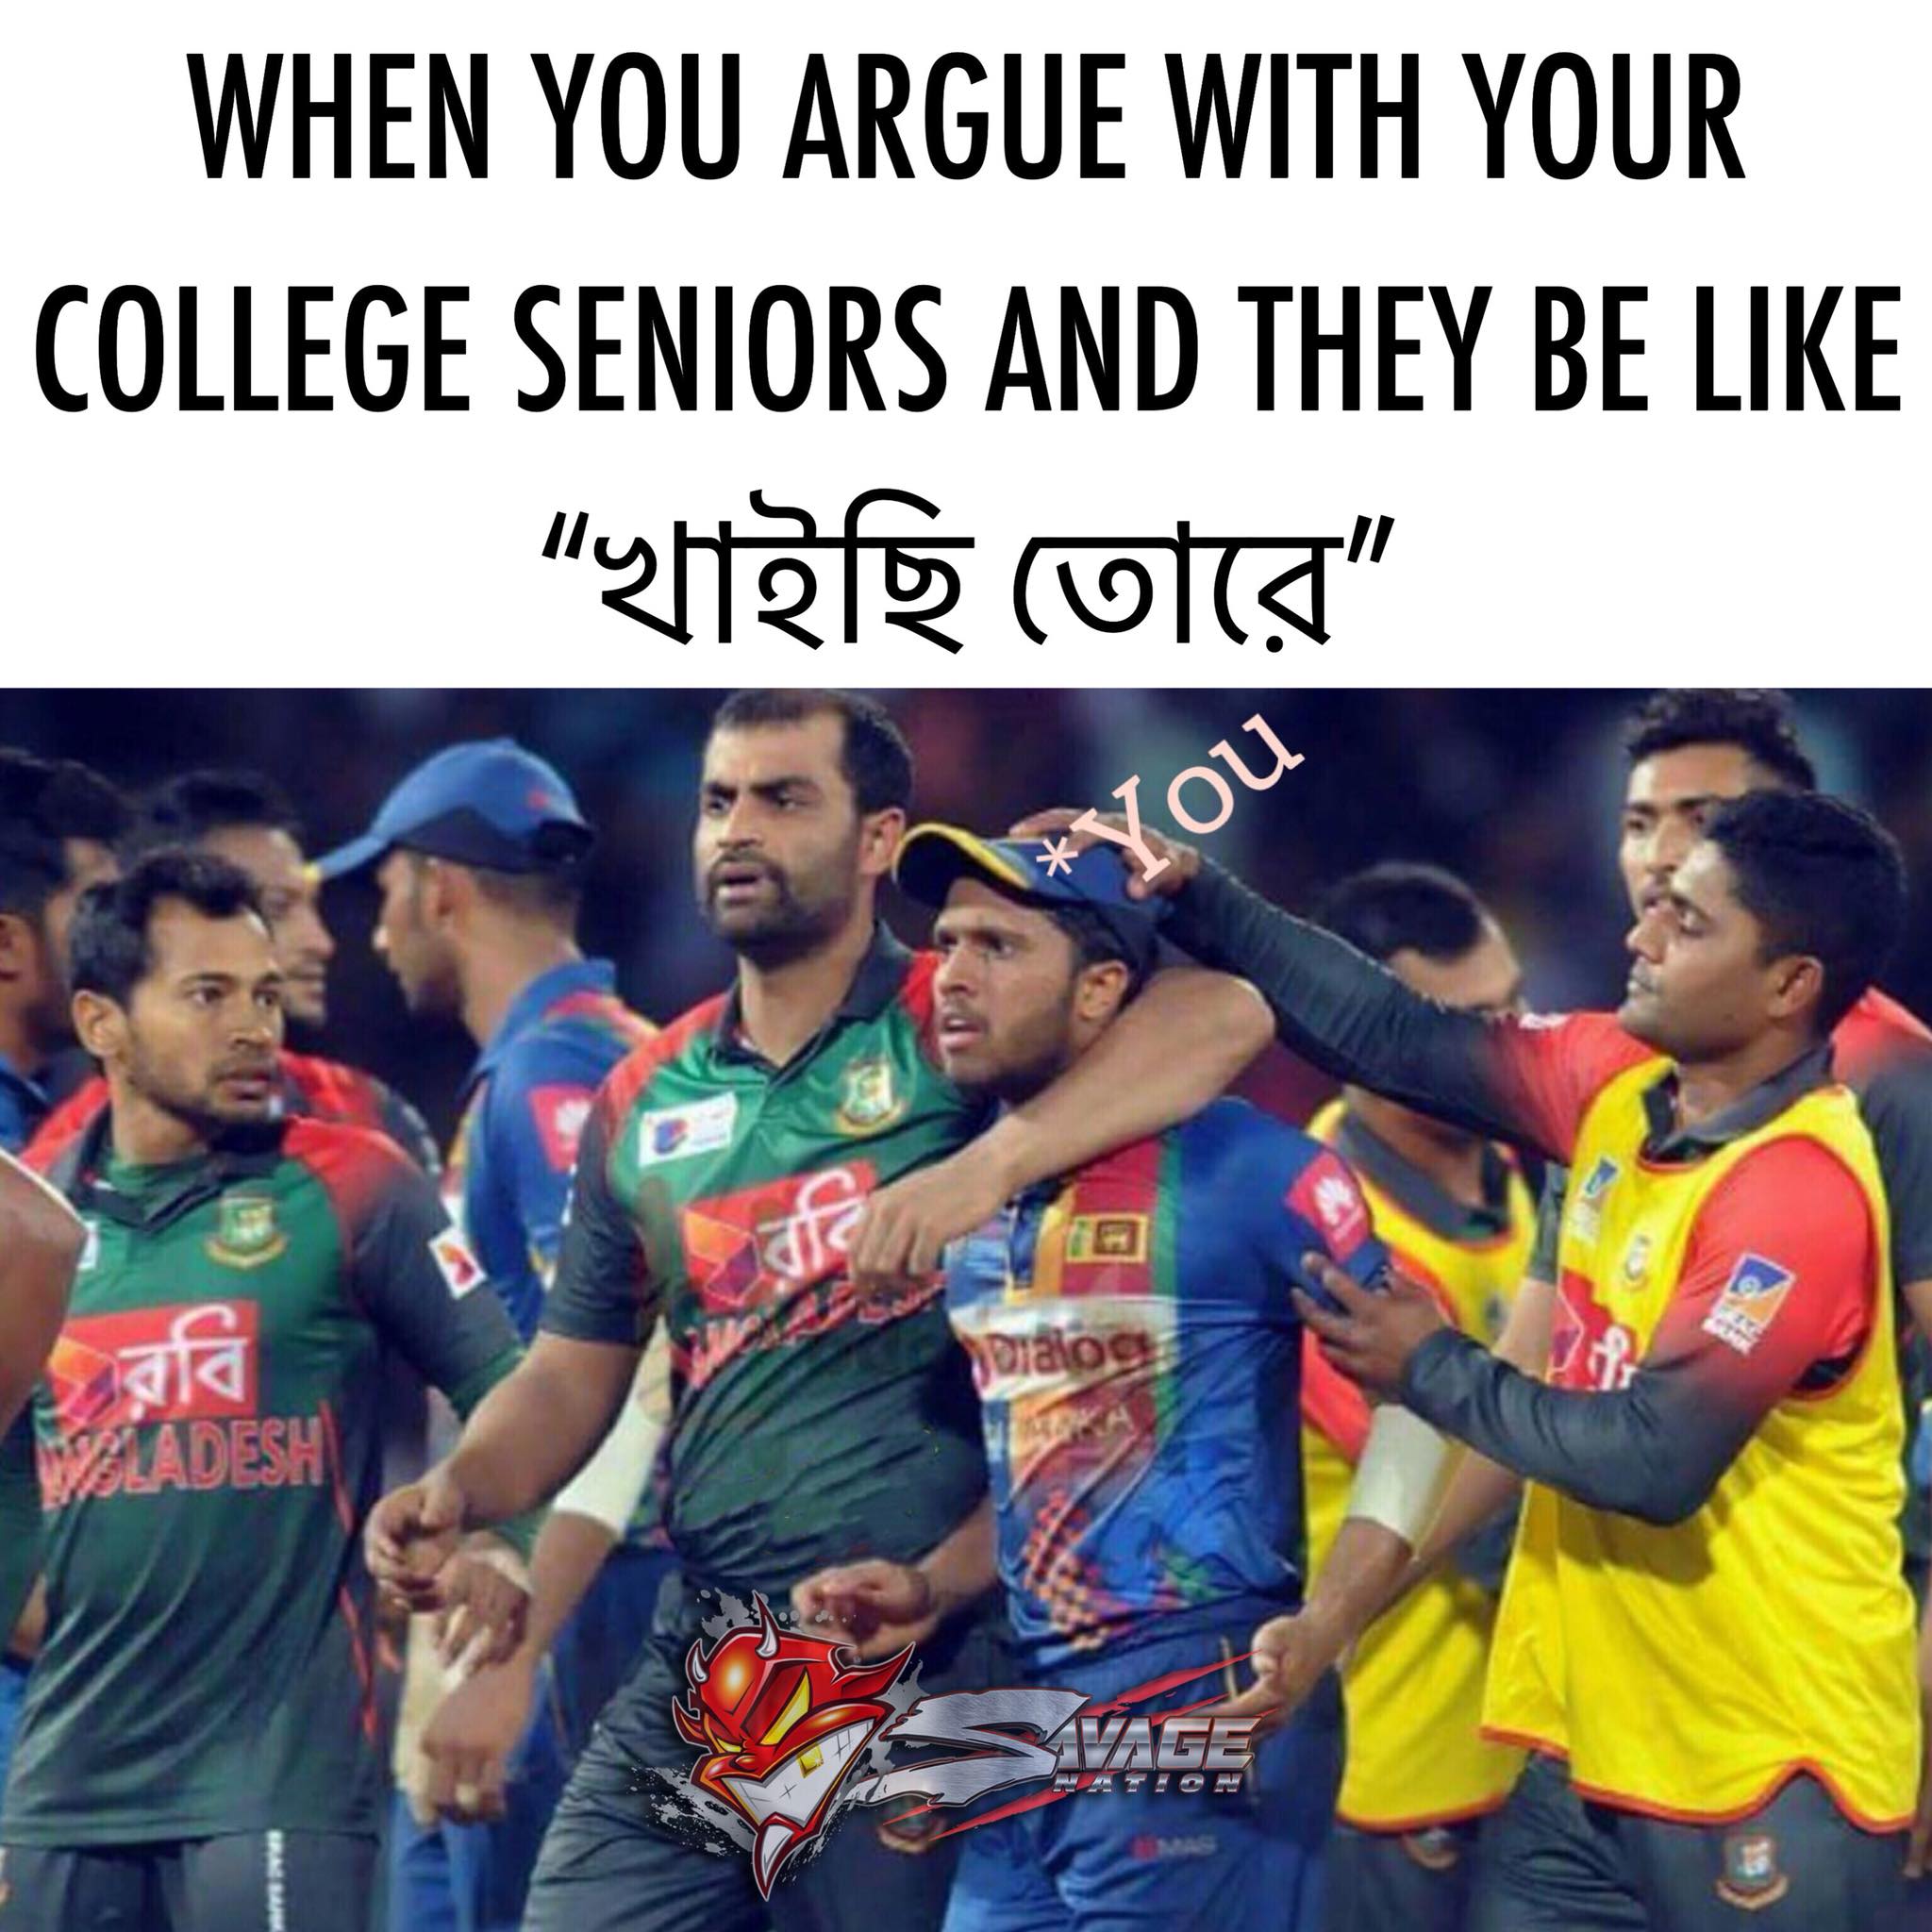
Caption: WHEN YOU ARGUE WITH YOUR COLLEGE SENIORS AND THEY BE LIKE   "খাইছি তোরে"     *You
Label: non-hate